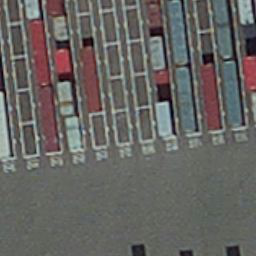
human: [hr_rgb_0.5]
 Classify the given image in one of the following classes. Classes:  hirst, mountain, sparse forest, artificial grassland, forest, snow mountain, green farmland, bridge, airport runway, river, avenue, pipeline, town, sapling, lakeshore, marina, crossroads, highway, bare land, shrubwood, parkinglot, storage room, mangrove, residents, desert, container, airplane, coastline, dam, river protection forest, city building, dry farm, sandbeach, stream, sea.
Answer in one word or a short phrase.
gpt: container